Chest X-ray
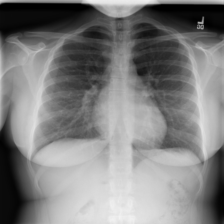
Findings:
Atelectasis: negative
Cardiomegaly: negative
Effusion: negative
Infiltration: negative
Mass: negative
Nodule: negative
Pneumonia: negative
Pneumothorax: negative
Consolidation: negative
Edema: negative
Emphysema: negative
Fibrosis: negative
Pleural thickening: negative
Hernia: negative